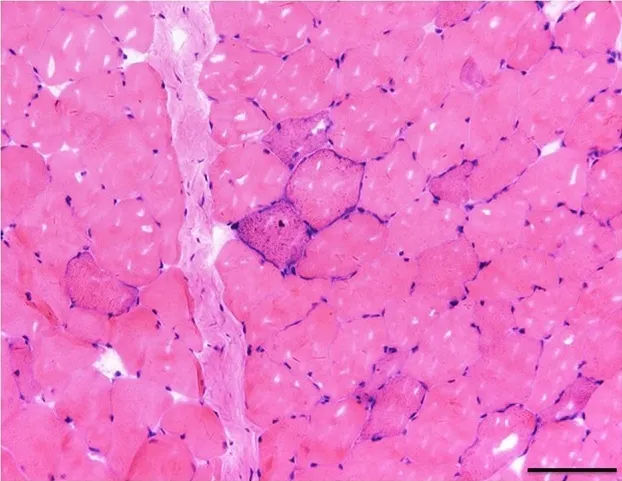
The fiber size was variable and fiber shapes were mildly irregular in Hematoxylin-eosin staining. There was one clear RRF (x20), bar = 100mu.
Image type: pathology (h&e)